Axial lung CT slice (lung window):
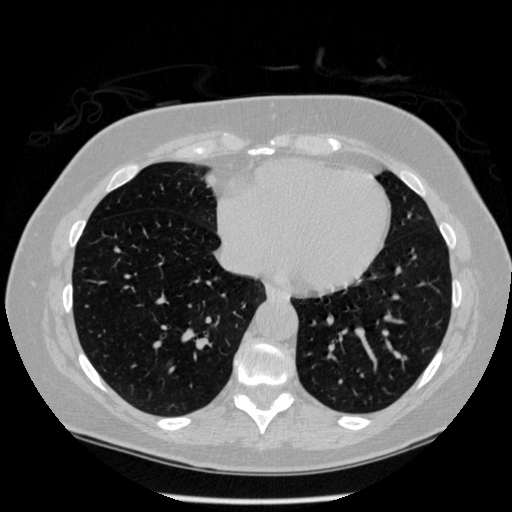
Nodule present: no